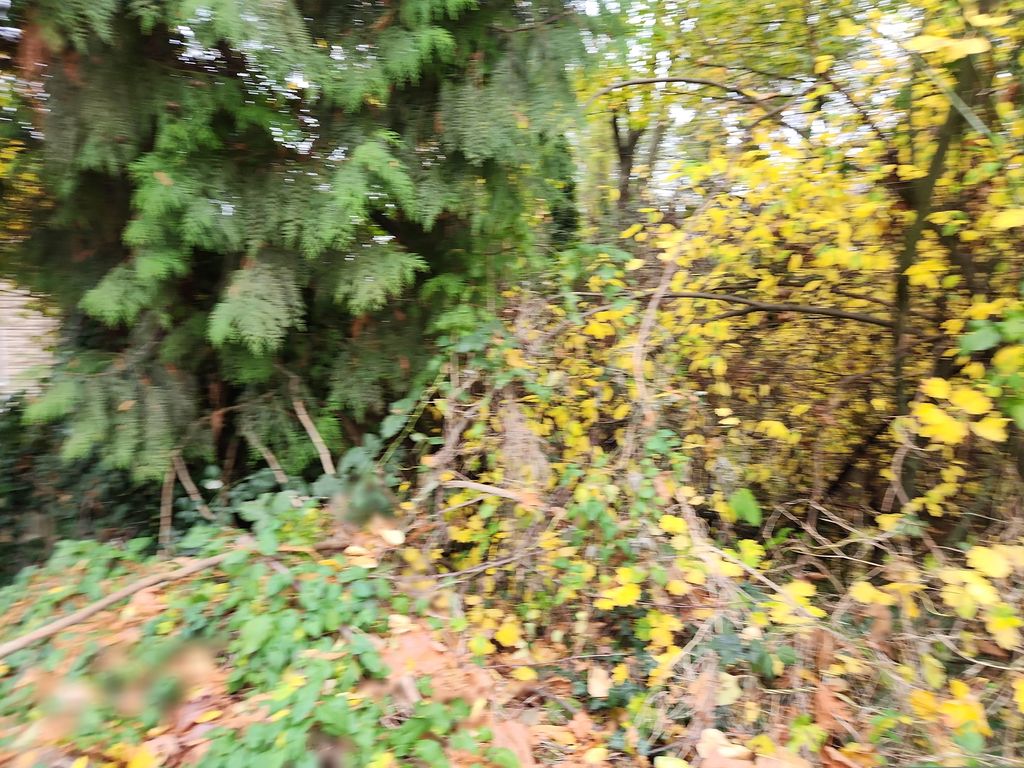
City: vancouver